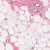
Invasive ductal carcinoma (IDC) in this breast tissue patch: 0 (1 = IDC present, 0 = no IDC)